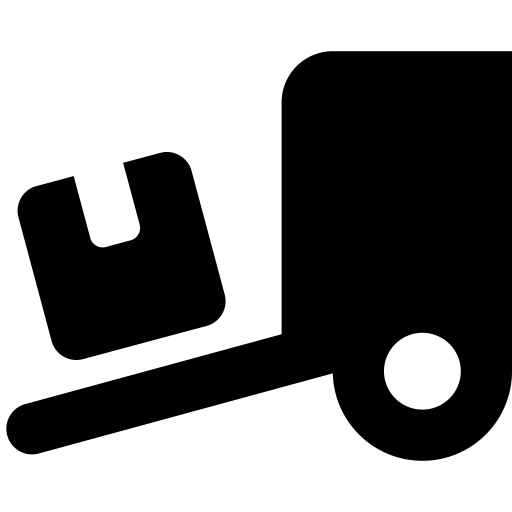
Tags: icon, FontAwesome, fa-icon, solid, truck, ramp, box